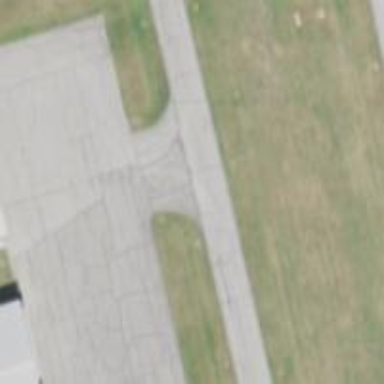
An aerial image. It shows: Image of taxiway at airport.